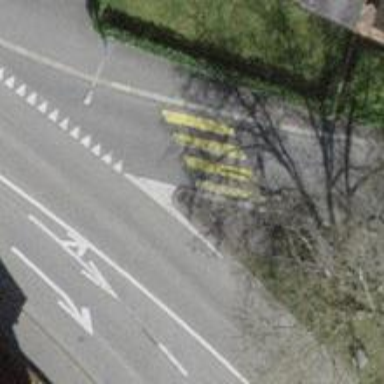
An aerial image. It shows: Uncontrolled zebra crossing with notable zebra markings.